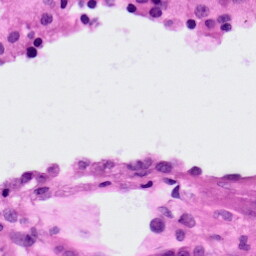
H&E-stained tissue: Lung